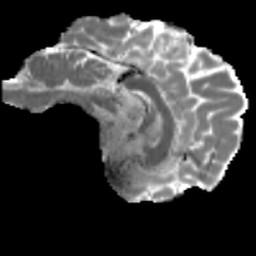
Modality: MD
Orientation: sagittal
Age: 25
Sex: male
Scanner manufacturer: siemens
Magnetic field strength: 3 T
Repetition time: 3.5 s
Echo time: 0.086 s